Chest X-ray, AP view. Patient: 32 years old, sex F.
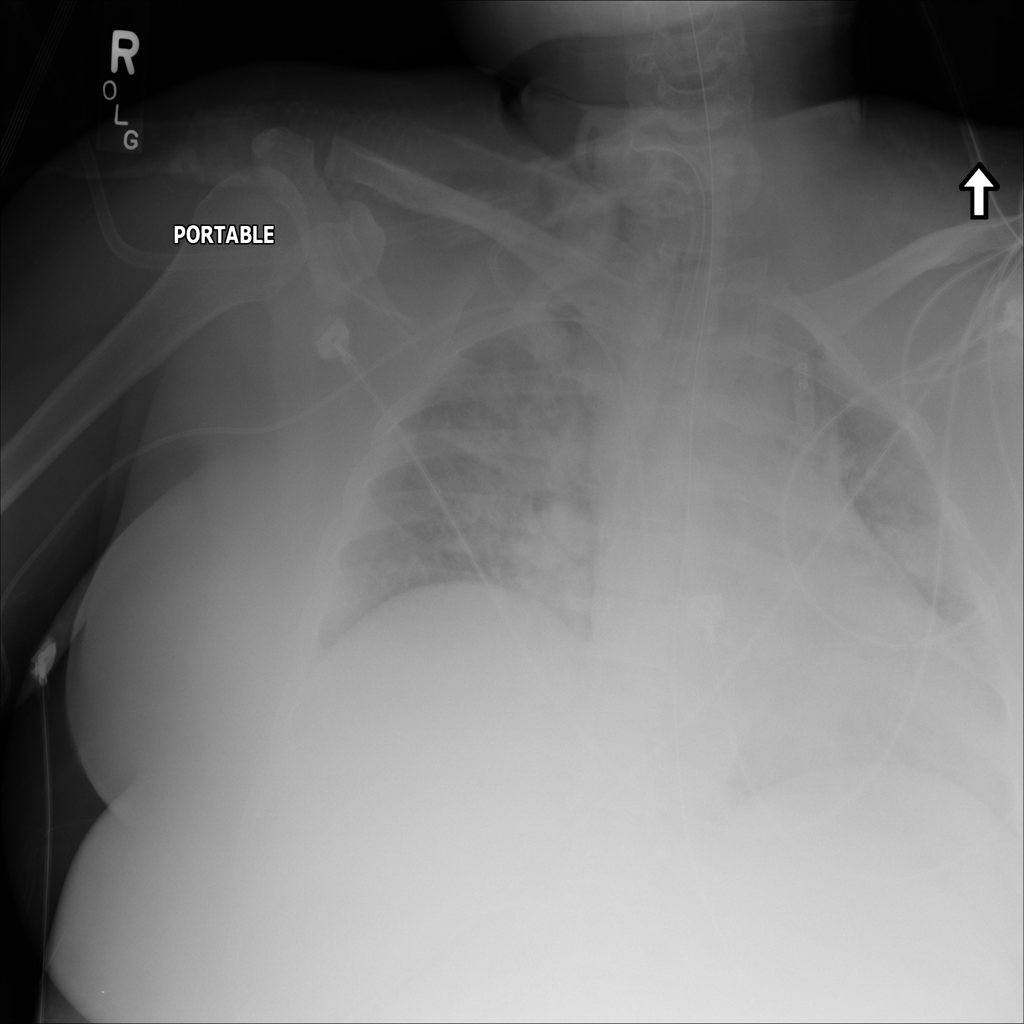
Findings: Edema